Question: I wish to retrieve all the data but not only the last 2 sets.
Is there any solutions to retrieve every data from firebase?
Is is because the for loop or array list is having problem?

=================================================
I'm trying to retrieve the data [matricno,password and temp]
But the output is only the two sets data inside key [Mdl3FODHWV6zv9d2rNr]
<URL>
When i try to click on each CardView, the data output is the only the third output photo for three of these CardView.
<URL>
<URL>
=================================================
'''
public class userlist1 extends AppCompatActivity {
RecyclerView recyclerView;
DatabaseReference database,ab;
MyAdapter1 myAdapter1;
ArrayList<Report1> list;
String uid;
private FirebaseAuth auth;
private FirebaseUser user;
@Override
protected void onCreate(Bundle savedInstanceState) {
super.onCreate(savedInstanceState);
setContentView(R.layout.activity_userlist1);
user = auth.getInstance().getCurrentUser();
uid = user.getUid();
recyclerView = findViewById(R.id.userlist1);
SharedPreferences sharedPreferences = getSharedPreferences("myKey", MODE_PRIVATE);
String key = sharedPreferences.getString("key","");
String temp = sharedPreferences.getString("temp","");
database = FirebaseDatabase.getInstance().getReference("Class Information");
ab = database.child(uid).child("Student Attend").child(key).child("Attendance");
recyclerView.setHasFixedSize(true);
recyclerView.setLayoutManager(new LinearLayoutManager(this));
list = new ArrayList<>();
myAdapter1 = new MyAdapter1(this,list);
recyclerView.setAdapter(myAdapter1);
ab.addListenerForSingleValueEvent(new ValueEventListener() {
@Override
public void onDataChange(@NonNull DataSnapshot snapshot) {
for(DataSnapshot dataSnapshot : snapshot.getChildren()){
Report1 report1 = dataSnapshot.getValue(Report1.class);
list.add(report1);
}
myAdapter1.notifyDataSetChanged();
}
@Override
public void onCancelled(@NonNull DatabaseError databaseError) {
}
});
}
}
'''
MyAdapter1.java:
'''
public class MyAdapter1 extends RecyclerView.Adapter<MyAdapter1.MyViewHolder> {
Context context;
ArrayList<Report1> list;
public MyAdapter1(Context context, ArrayList<Report1> list) {
this.context = context;
this.list = list;
}
@NonNull
@Override
public MyViewHolder onCreateViewHolder(@NonNull ViewGroup parent, int viewType) {
View v = LayoutInflater.from(context).inflate(R.layout.item1,parent,false);
return new MyViewHolder(v);
}
@Override
public void onBindViewHolder(@NonNull MyViewHolder holder, int position) {
Report1 report1 = list.get(position);
holder.matricno.setText(report1.getMatricno());
holder.password.setText(report1.getPassword());
holder.temp.setText(report1.getTemp());
}
public long getItemId(int position) {
return position;
}
@Override
public int getItemViewType(int position) {
return position;
}
@Override
public int getItemCount() {
return list.size();
}
public class MyViewHolder extends RecyclerView.ViewHolder{
TextView matricno, password, temp;
public View view;
public MyViewHolder(@NonNull View itemView){
super(itemView);
matricno = itemView.findViewById(R.id.tvmno);
password = itemView.findViewById(R.id.tvpassword);
temp = itemView.findViewById(R.id.tvtemperature);
itemView.setOnClickListener(new View.OnClickListener() {
@Override
public void onClick(View itemView) {
Toast.makeText(itemView.getContext(), "Data added into database", Toast.LENGTH_SHORT).show();
}
});
}
}
}
'''
Report1.java:
'''
public class Report1 {
public String matricno;
public String password;
public String temp;
public Report1(){
}
public String getMatricno() {
return matricno;
}
public String getPassword() {
return password;
}
public String getTemp() {
return temp;
}
}
'''
================================================================
'''
public class userlist extends AppCompatActivity {
RecyclerView recyclerView;
DatabaseReference database, ab;
MyAdapter myAdapter;
ArrayList<Report> list;
String uid;
private FirebaseAuth auth;
private FirebaseUser user;
Menu menu;
private SearchView searchView = null;
private SearchView.OnQueryTextListener queryTextListener;
SharedPreferences sharedpreferences;
@Override
protected void onCreate(Bundle savedInstanceState) {
super.onCreate(savedInstanceState);
setContentView(R.layout.activity_userlist);
user = auth.getInstance().getCurrentUser();
uid = user.getUid();
recyclerView = findViewById(R.id.userlist);
searchView = findViewById(R.id.action_search);
SharedPreferences sharedPreferences = getSharedPreferences("myKey", MODE_PRIVATE);
String key = sharedPreferences.getString("key","");
String temp = sharedPreferences.getString("temp","");
database = FirebaseDatabase.getInstance().getReference("Class Information");
ab = database.child(uid).child("Student Attend");
recyclerView.setHasFixedSize(true);
recyclerView.setLayoutManager(new LinearLayoutManager(this));
list = new ArrayList<>();
myAdapter = new MyAdapter(this, list);
recyclerView.setAdapter(myAdapter);
ab.addValueEventListener(new ValueEventListener() {
@Override
public void onDataChange(@NonNull DataSnapshot snapshot) {
for (DataSnapshot dataSnapshot : snapshot.getChildren()) {
Report report = dataSnapshot.getValue(Report.class);
list.add(report);
}
myAdapter.notifyDataSetChanged();
}
@Override
public void onCancelled(@NonNull DatabaseError databaseError) {
}
});
}
@Override
public boolean onCreateOptionsMenu(Menu menu) {
MenuInflater inflater = getMenuInflater();
inflater.inflate(R.menu.menu, menu);
// Associate searchable configuration with the SearchView
SearchManager searchManager = (SearchManager) getSystemService(Context.SEARCH_SERVICE);
searchView = (SearchView) menu.findItem(R.id.action_search)
.getActionView();
searchView.setSearchableInfo(searchManager
.getSearchableInfo(getComponentName()));
searchView.setMaxWidth(Integer.MAX_VALUE);
// listening to search query text change
searchView.setOnQueryTextListener(new SearchView.OnQueryTextListener() {
@Override
public boolean onQueryTextSubmit(String query) {
// filter recycler view when query submitted
myAdapter.getFilter().filter(query);
return false;
}
@Override
public boolean onQueryTextChange(String query) {
// filter recycler view when text is changed
myAdapter.getFilter().filter(query);
return false;
}
});
return true;
}
@Override
public boolean onOptionsItemSelected(@NonNull MenuItem item) {
switch (item.getItemId()) {
case R.id.menu_dateascending:
Collections.sort(list, Report.ReportDateOldestComparator);
Toast.makeText(userlist.this, "Sort by Date [Oldest - Latest]", Toast.LENGTH_SHORT).show();
myAdapter.notifyDataSetChanged();
return true;
case R.id.menu_descending:
Collections.sort(list, Report.ReportDateLatestComparator);
Toast.makeText(userlist.this, "Sort by Date [Latest - Oldest]", Toast.LENGTH_SHORT).show();
myAdapter.notifyDataSetChanged();
return true;
case R.id.action_search:
// Not implemented here
return false;
default:
break;
}
searchView.setOnQueryTextListener(queryTextListener);
return super.onOptionsItemSelected(item);
}
}
'''
'''
public class MyAdapter extends RecyclerView.Adapter<MyAdapter.MyViewHolder>implements Filterable {
Context context;
ArrayList<Report> list;
ArrayList<Report> listfilter;
SharedPreferences sharedpreferences;
public MyAdapter(Context context, ArrayList<Report> list) {
this.context = context;
this.list = list;
this.listfilter = list;
}
@NonNull
@Override
public MyViewHolder onCreateViewHolder(@NonNull ViewGroup parent, int viewType) {
View v = LayoutInflater.from(context).inflate(R.layout.item,parent,false);
return new MyViewHolder(v);
}
@Override
public void onBindViewHolder(@NonNull MyViewHolder holder, int position) {
Report report = list.get(position);
holder.time.setText(report.getTime());
holder.duration.setText(report.getDuration());
holder.info.setText(report.getInfo());
}
@Override
public int getItemCount() {
return list.size();
}
@Override
public Filter getFilter() {
return new Filter() {
@Override
protected FilterResults performFiltering(CharSequence charSequence) {
String charString = charSequence.toString();
if (charString.isEmpty()) {
list = listfilter;
} else {
List<Report> filteredList = new ArrayList<>();
for (Report row : listfilter) {
// name match condition. this might differ depending on your requirement
// here we are looking for name or phone number match
if (row.getInfo().toLowerCase().contains(charString.toLowerCase()) || row.getTime().contains(charSequence)) {
filteredList.add(row);
}
}
list = (ArrayList<Report>) filteredList;
}
FilterResults filterResults = new FilterResults();
filterResults.values = list;
return filterResults;
}
@Override
protected void publishResults(CharSequence charSequence, FilterResults filterResults) {
list = (ArrayList<Report>) filterResults.values;
notifyDataSetChanged();
}
};
}
public class MyViewHolder extends RecyclerView.ViewHolder {
TextView duration, time, info;
public View view;
public MyViewHolder(@NonNull View itemView) {
super(itemView);
time = itemView.findViewById(R.id.tvtemp);
duration = itemView.findViewById(R.id.tvfirstName);
info = itemView.findViewById(R.id.tvmatno);
SharedPreferences sharedPreferences = context.getSharedPreferences("myKey", Context.MODE_PRIVATE);
String key = sharedPreferences.getString("key","");
String temp = sharedPreferences.getString("temp","");
itemView.setOnClickListener(new View.OnClickListener() {
@Override
public void onClick(View itemView) {
sharedpreferences = context.getSharedPreferences("myKey", Context.MODE_PRIVATE);
SharedPreferences.Editor editor = sharedpreferences.edit();
editor.putString("key", key);
editor.putString("temp", temp);
editor.apply();
Intent intent = new Intent(itemView.getContext(), userlist1.class);
itemView.getContext().startActivity(intent);// pass key to next activity;
Toast.makeText(itemView.getContext(), "Data retrieved from database", Toast.LENGTH_SHORT).show();
}
});
}
}
}
'''
'''
public class Report {
public String duration;
public String time;
public String info;
public Report(){
}
public void setDuration(String duration) {
this.duration = duration;
}
public void setTime(String time) {
this.time = time;
}
public void setInfo(String info) {
this.info = info;
}
public String getDuration() {
return duration;
}
public String getTime() {
return time;
}
public String getInfo() {
return info;
}
public static Comparator<Report> ReportDateOldestComparator = new Comparator<Report>() {
@Override
public int compare(Report o1, Report o2) {
return o1.getTime().compareTo(o2.getTime());
}
};
public static Comparator<Report> ReportDateLatestComparator = new Comparator<Report>() {
@Override
public int compare(Report o1, Report o2) {
return o2.getTime().compareTo(o1.getTime());
}
};
}
'''
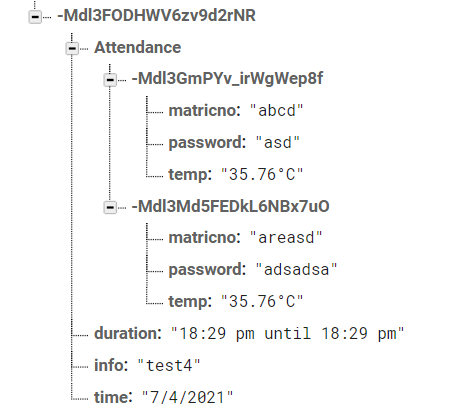
Answer: If you want to load the 'Attendance' from all child nodes under 'Student Attend', you first need to load the data from all those nodes:
'''
ab = database.child(uid).child("Student Attend");
...
ab.addListenerForSingleValueEvent(new ValueEventListener() {
...
'''
Since we'll load data from a higher level in the database, we'll need to navigate across the 'key' and '"Attendance"' in your 'onDataChange' method now:
'''
@Override
public void onDataChange(@NonNull DataSnapshot snapshot) {
// loop over 'key' level children
for(DataSnapshot childSnapshot : snapshot.getChildren()) {
// loop over Attendance children
for(DataSnapshot dataSnapshot : childSnapshot.child("Attendance").getChildren()){
Report1 report1 = dataSnapshot.getValue(Report1.class);
list.add(report1);
}
}
myAdapter1.notifyDataSetChanged();
}
@Override
public void onCancelled(@NonNull DatabaseError databaseError) {
throw databaseError.toException(); // never ignore errors
}
'''